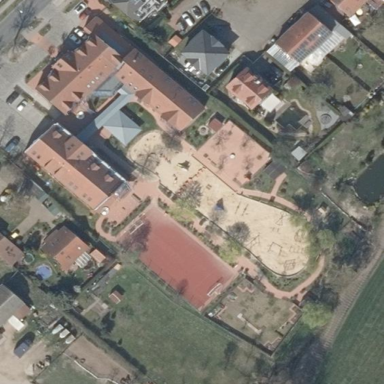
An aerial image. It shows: Kindergarten.